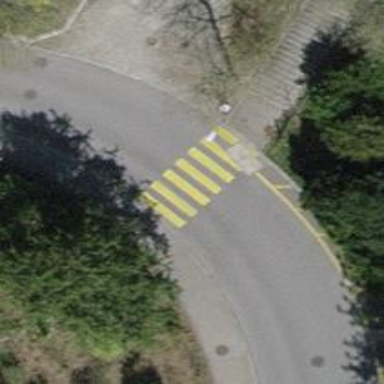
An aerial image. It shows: Kerb serving as barrier.